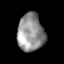
Tissue: lung
Cell type: Epithelial cells
Senescence score: 0.138
Nuclear area (px): 981
Mean DAPI intensity: 146.011